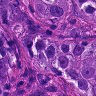
Metastatic tissue present: yes